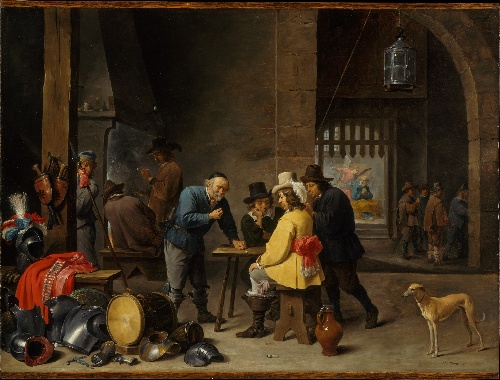
Title: Guardroom with the Deliverance of Saint Peter
Artist: David Teniers the Younger
Artist bio: Flemish, Antwerp 1610–1690 Brussels
Date: ca. 1645–47
Object type: Painting
Classification: Paintings
Medium: Oil on wood
Dimensions: 21 3/4 x 29 7/8 in. (55.2 x 75.9 cm)
Department: European Paintings
Credit line: Gift of Edith Neuman de Végvár, in honor of her husband, Charles Neuman de Végvár, 1964
Accession year: 1964
Repository: Metropolitan Museum of Art, New York, NY
Tags: Prisons|Men|Dogs|Saint Peter|Armor|Drums